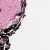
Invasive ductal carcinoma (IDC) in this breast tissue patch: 0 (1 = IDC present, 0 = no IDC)